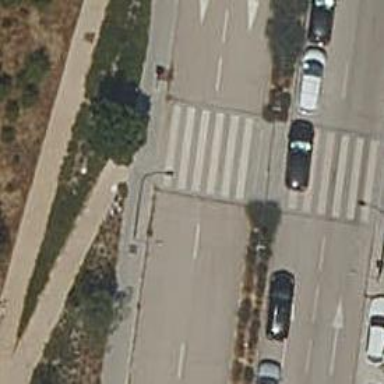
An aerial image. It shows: Uncontrolled zebra crossing on the road.